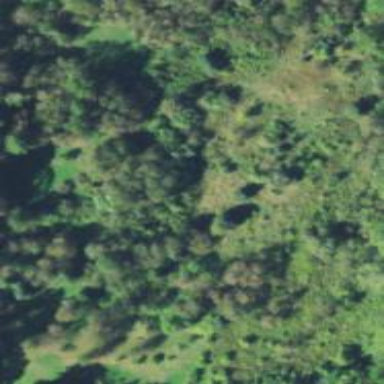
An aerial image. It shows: Patch of scrub vegetation.